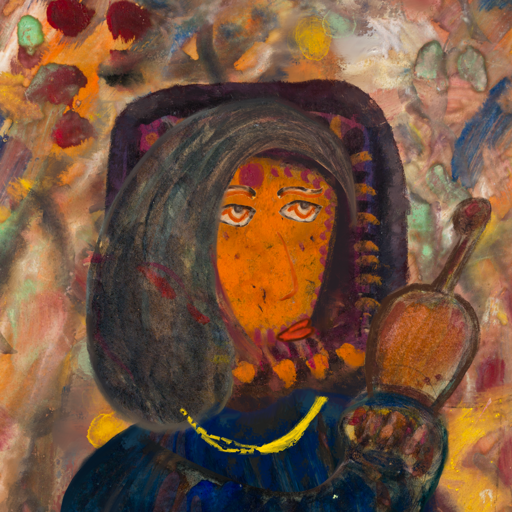
Background: Mother_And_Son_Mother, Head And Neck Side: Doll_w_Hair, Face Side: Experience, Bust: Pipe, Hair Side: Gypsy_Mother, Head Accessory: Blank, Second Necklace: Blank, Necklace: Irani_1, Baby: Blank